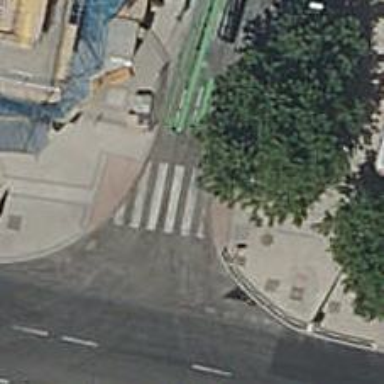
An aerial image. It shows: Pedestrian crossing with zebra markings on the footway.